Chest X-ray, AP view. Patient: 25 years old, sex F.
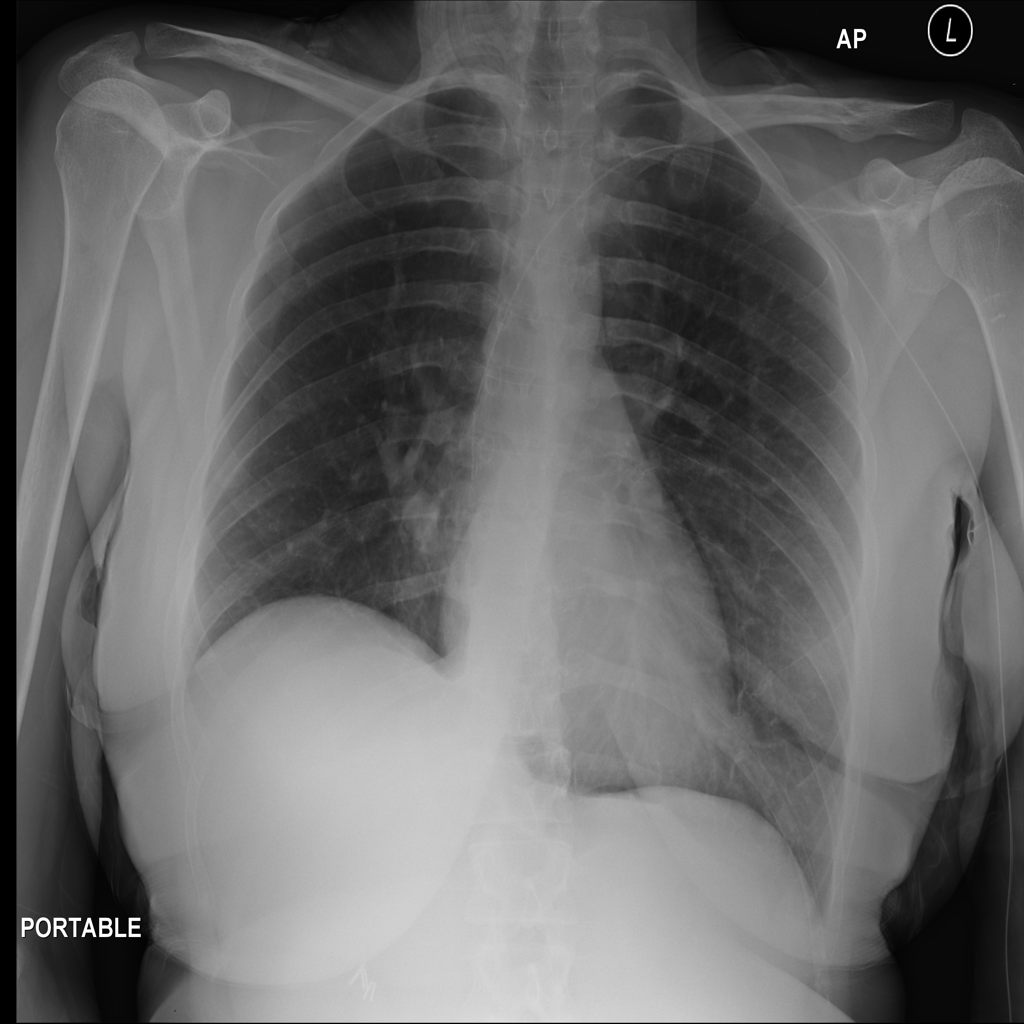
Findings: No Finding